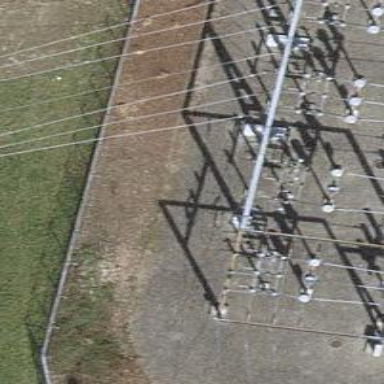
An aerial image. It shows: Insulator used in power systems.